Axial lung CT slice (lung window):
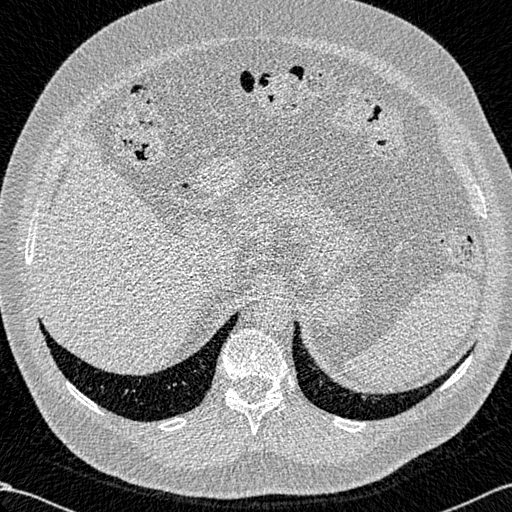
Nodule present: no